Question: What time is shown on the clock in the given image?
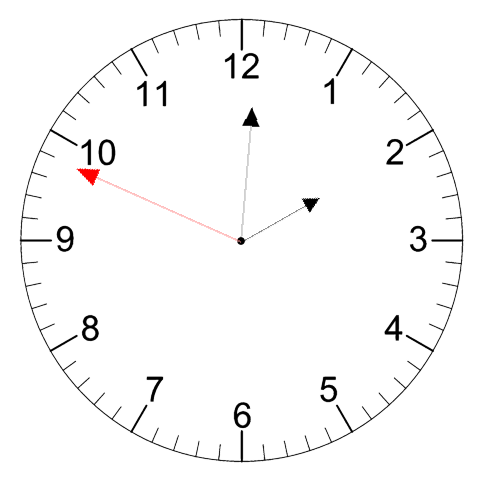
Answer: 02:00:49